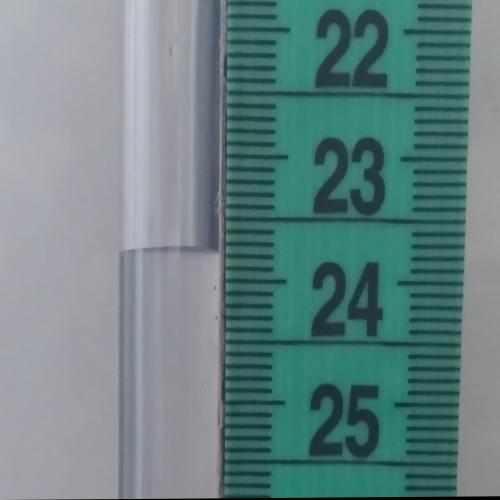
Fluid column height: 23.8 cm